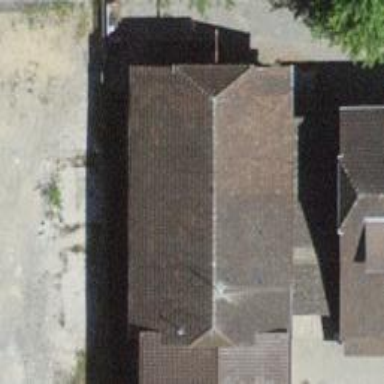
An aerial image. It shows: Rural barn.